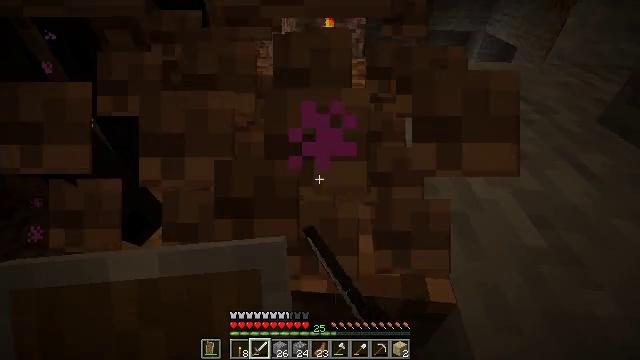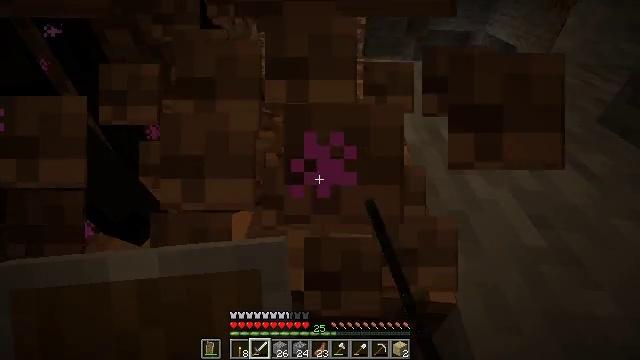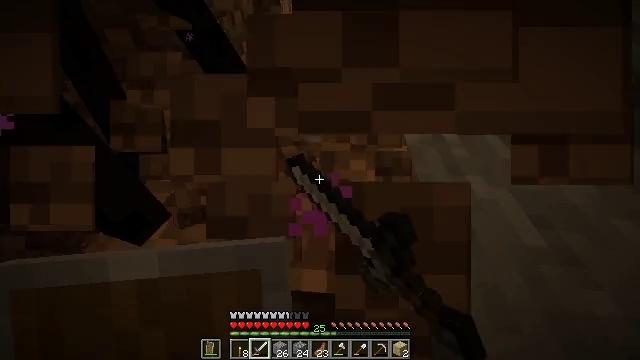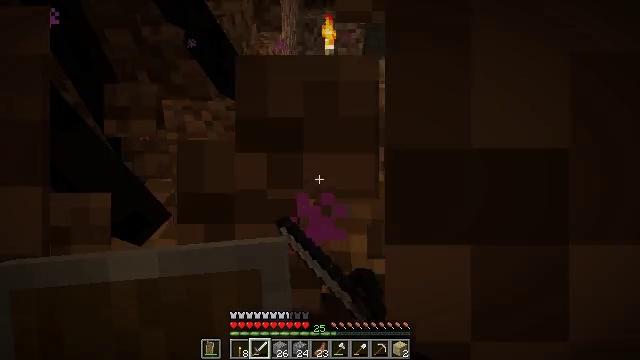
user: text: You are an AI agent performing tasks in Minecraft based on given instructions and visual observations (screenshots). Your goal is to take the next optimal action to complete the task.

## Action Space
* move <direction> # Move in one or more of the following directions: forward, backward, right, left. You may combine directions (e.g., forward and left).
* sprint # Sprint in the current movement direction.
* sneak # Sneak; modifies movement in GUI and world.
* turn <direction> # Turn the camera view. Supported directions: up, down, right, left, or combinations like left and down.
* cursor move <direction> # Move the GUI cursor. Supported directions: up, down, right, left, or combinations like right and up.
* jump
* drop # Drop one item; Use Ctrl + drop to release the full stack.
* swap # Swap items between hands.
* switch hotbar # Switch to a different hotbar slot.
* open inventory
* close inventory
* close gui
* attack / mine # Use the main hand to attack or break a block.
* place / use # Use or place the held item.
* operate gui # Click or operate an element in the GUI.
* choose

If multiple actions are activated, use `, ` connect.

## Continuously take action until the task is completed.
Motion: motion action
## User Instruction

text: Mine dirt from the ground.
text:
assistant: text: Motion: attack / mine
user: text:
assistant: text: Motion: attack / mine
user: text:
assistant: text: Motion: attack / mine
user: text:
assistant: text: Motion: attack / mine